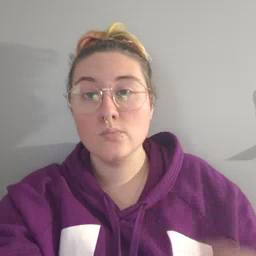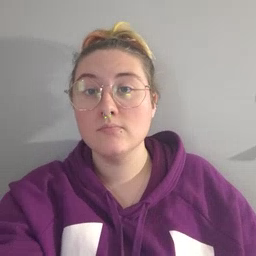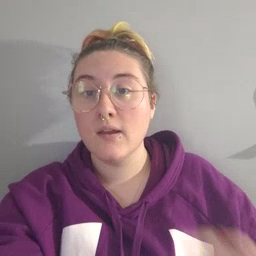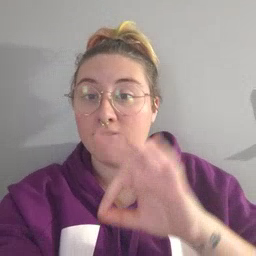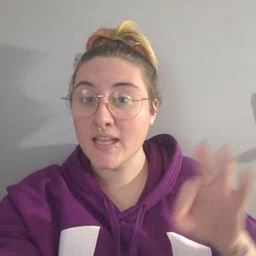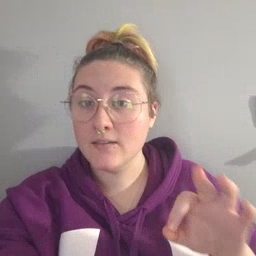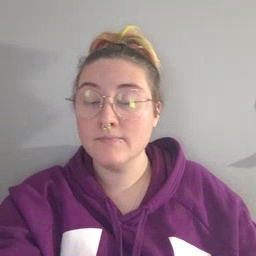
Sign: feet